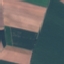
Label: AnnualCrop